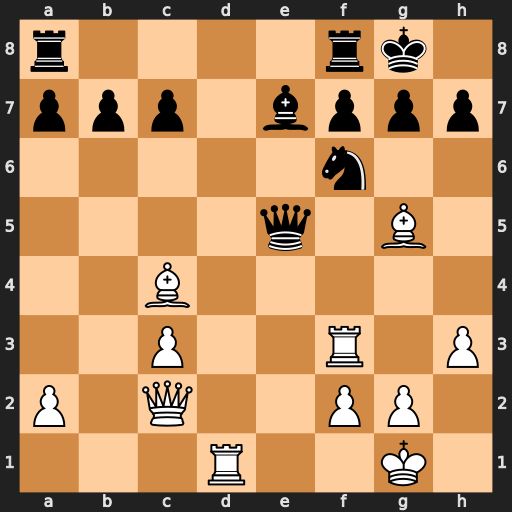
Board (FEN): r4rk1/ppp1bppp/5n2/4q1B1/2B5/2P2R1P/P1Q2PP1/3R2K1
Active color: w
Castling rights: -
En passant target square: -
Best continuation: Rf5 Qe4 Qxe4 Nxe4 Bxe7